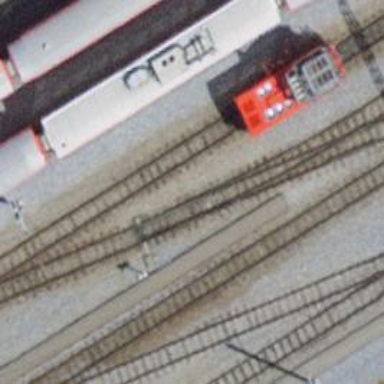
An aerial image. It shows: Narrow-gauge railway yard with one track. The yard is electrified with contact line.